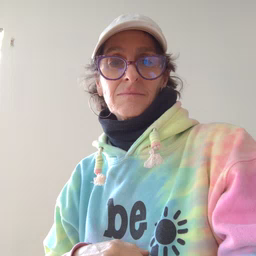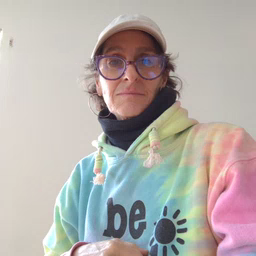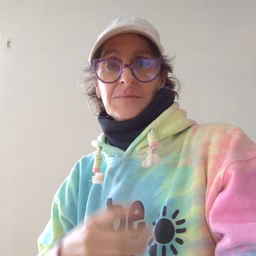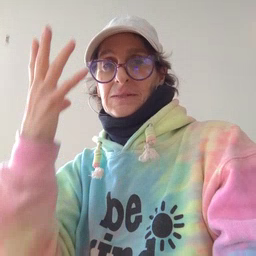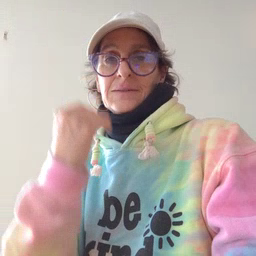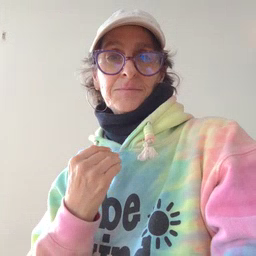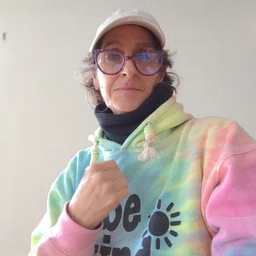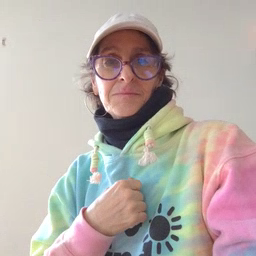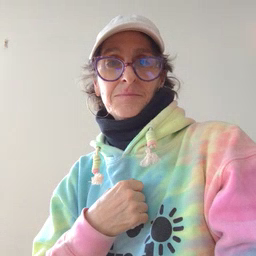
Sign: sleep